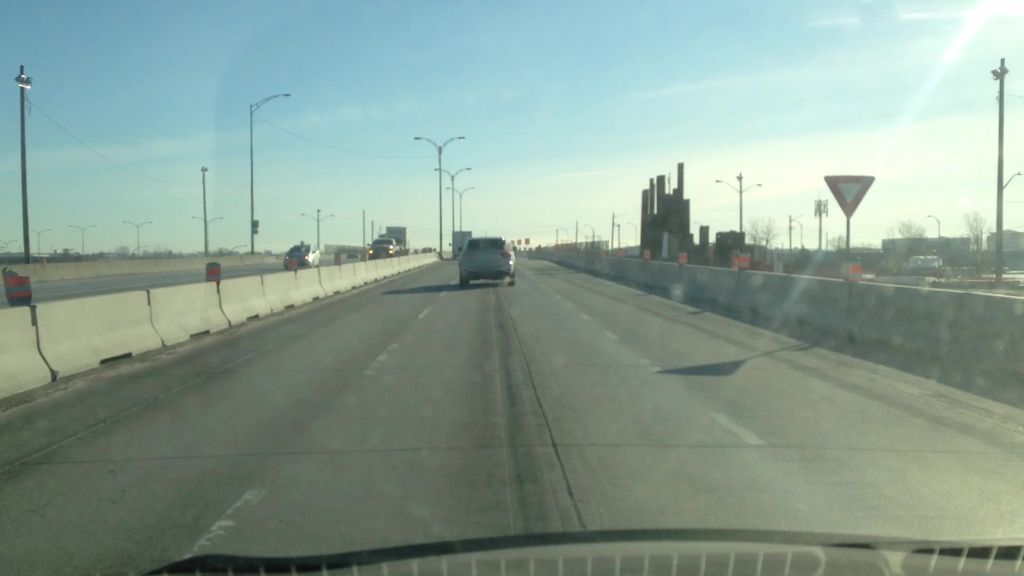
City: montreal